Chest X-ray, PA view. Patient: 56 years old, sex F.
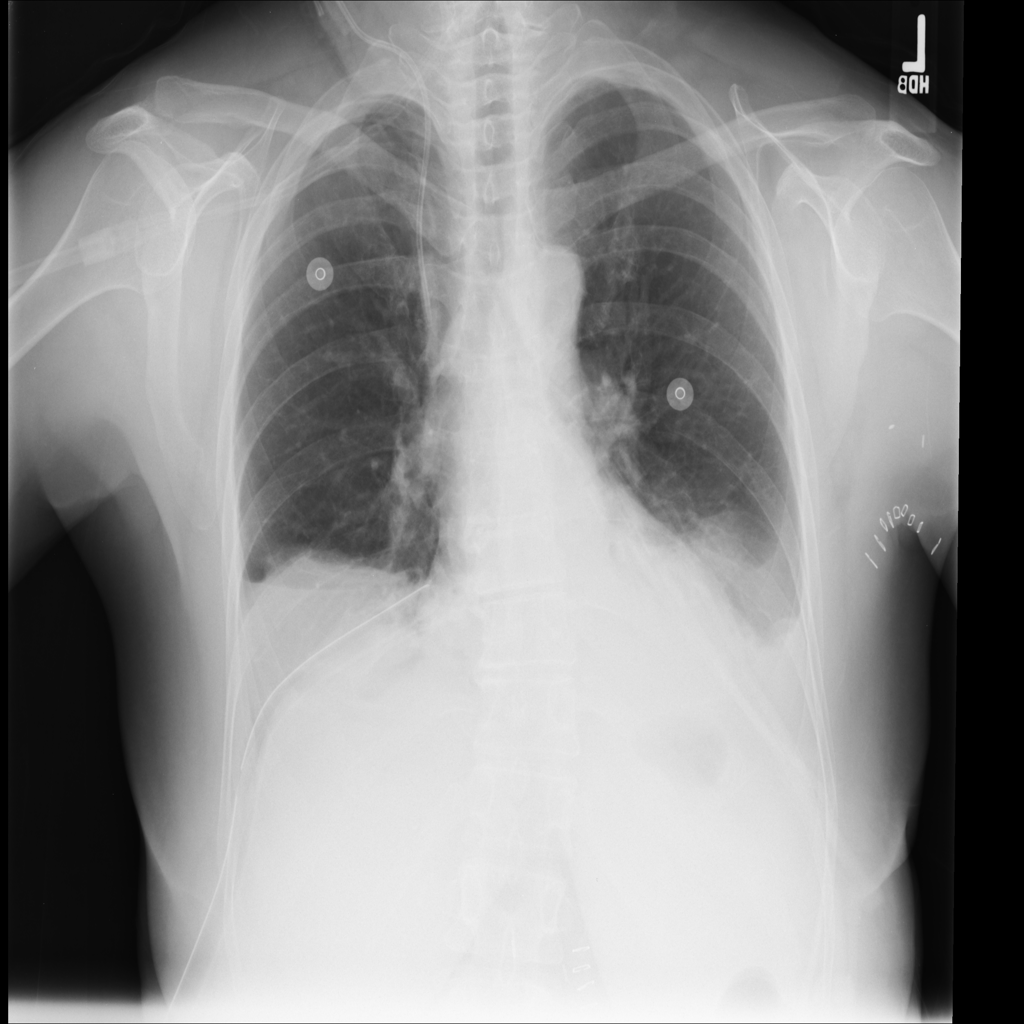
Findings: No Finding